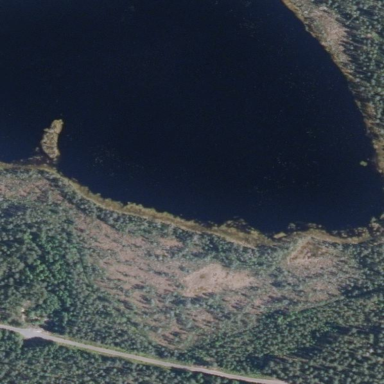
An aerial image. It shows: Serene lake surrounded by nature.